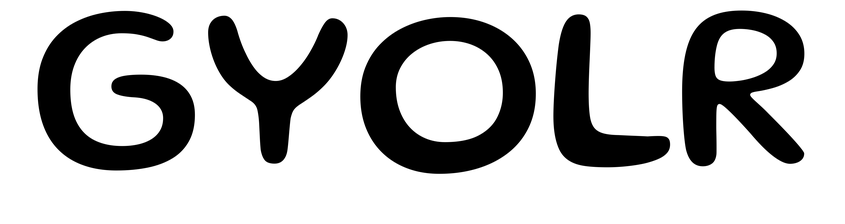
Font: Gluten_Regular